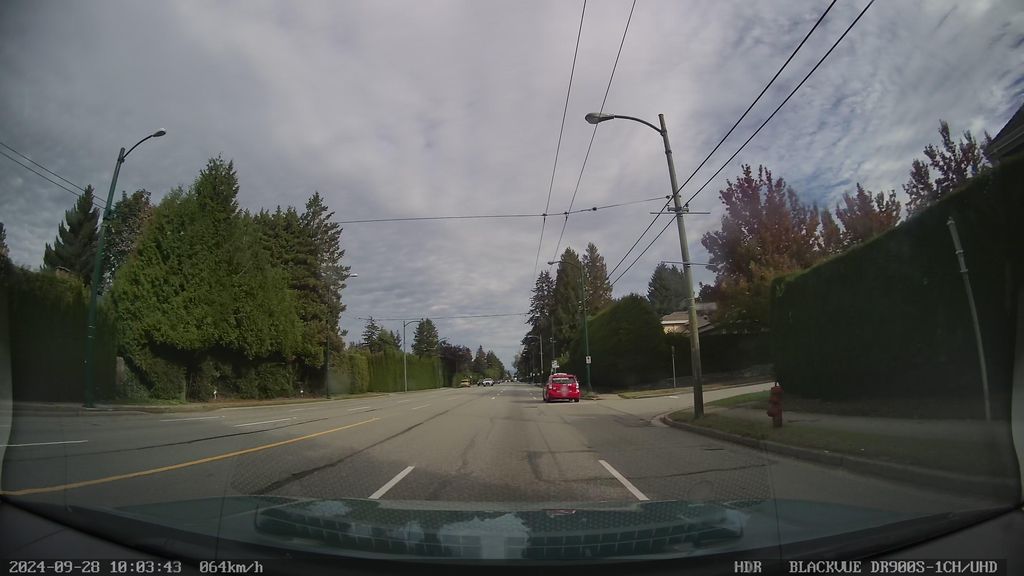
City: vancouver